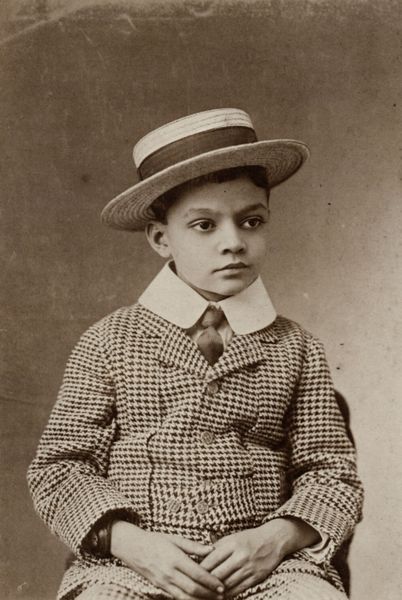
Titel: Indischer Junge
Künstler: Raja Lala Deen Dayal
Schlagwörter: kopf, weiß, sitzen, grau, hintergrund, hut, kariert, mund, nase, ohr, schwarz, stuhl, blick, karo, muster, anzug, hemd, hose, jacke, wand, augen, gesicht, kragen, ärmel, bild, hände, portrait, porträt, gresicht, haare, mantel, realismus, sitzend, kind, frontal, traurig, sepia, gefaltet, strohhut, krawatte, hutband, uhr, junge, knöpfe, sakko, jacket, foto, fotografie, photographie, karos, knabe, schwarzweiß, uniform, sitzfigur, photo, schoss, kravatte, schlips, chaise, porträr, stohhut, klasse, grua, mur, garcon, seul, ktagen, pepita, armbanduhr, amerikaner, sacco, stuhl sitzen, indischer junge, kreissäge, nzug, panama, pepitta, helmd kragen krawatte, schss, hahnentritt